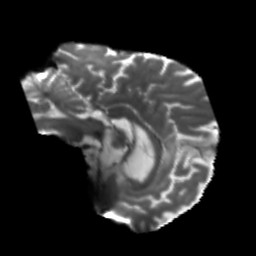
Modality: T2w
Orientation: sagittal
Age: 64
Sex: male
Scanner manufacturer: siemens
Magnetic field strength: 3 T
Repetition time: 5.25 s
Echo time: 0.08 s